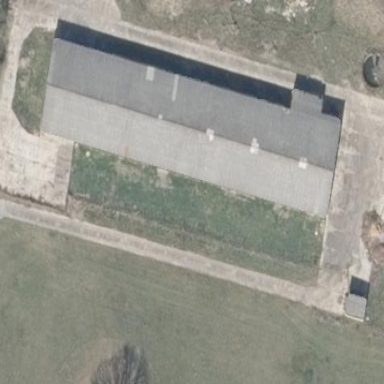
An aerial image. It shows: Gabled roof on farm auxiliary building.